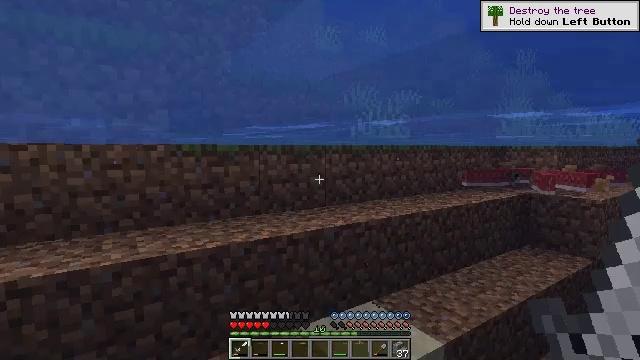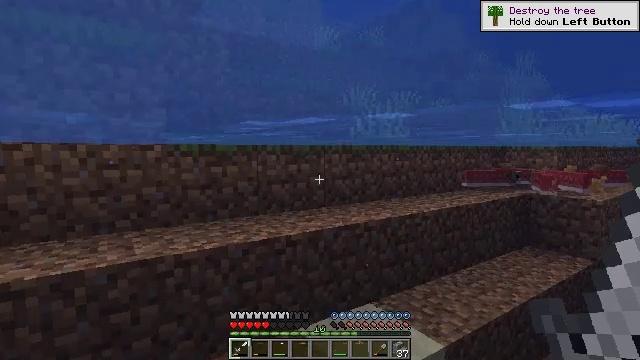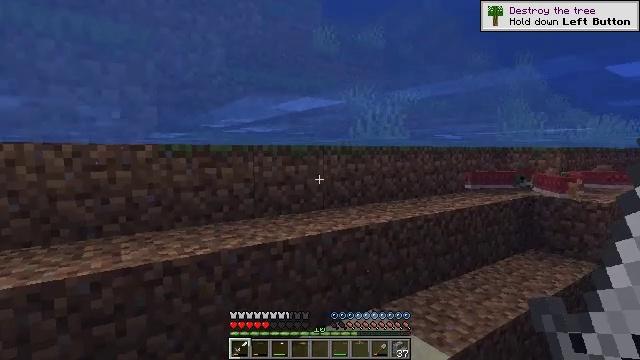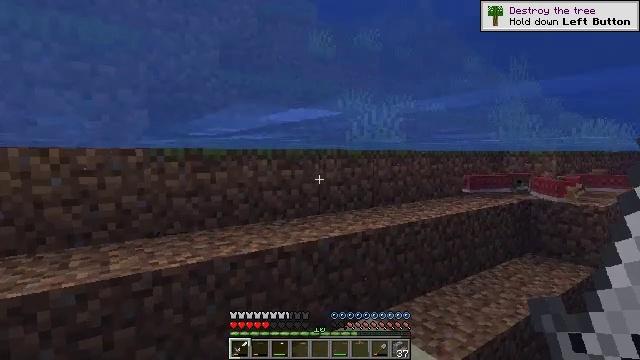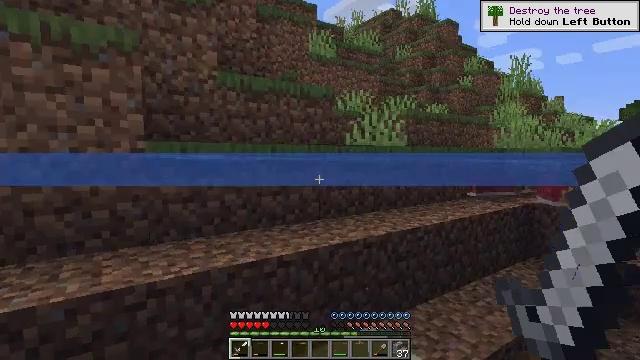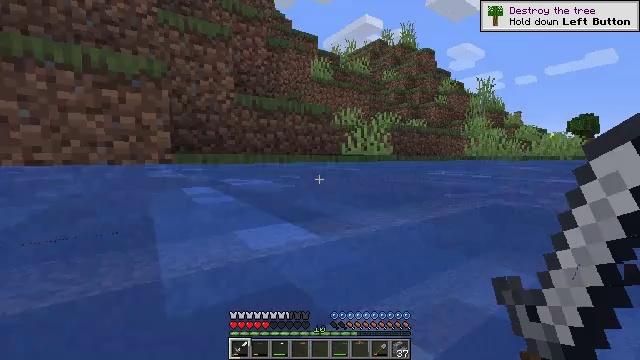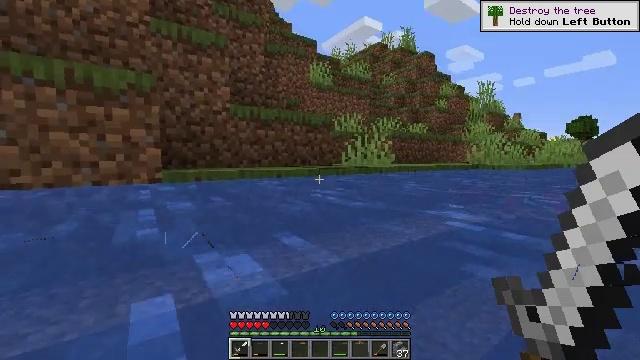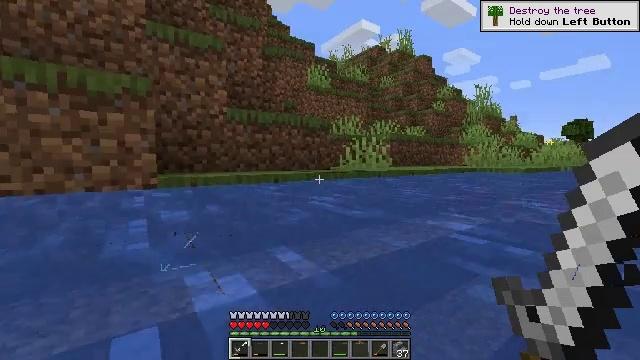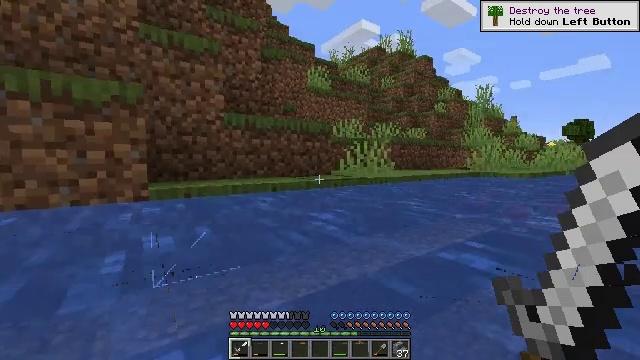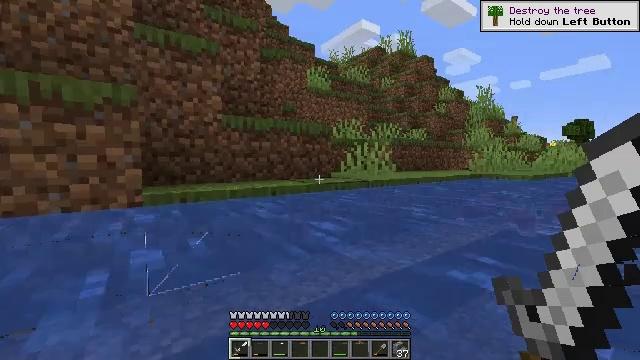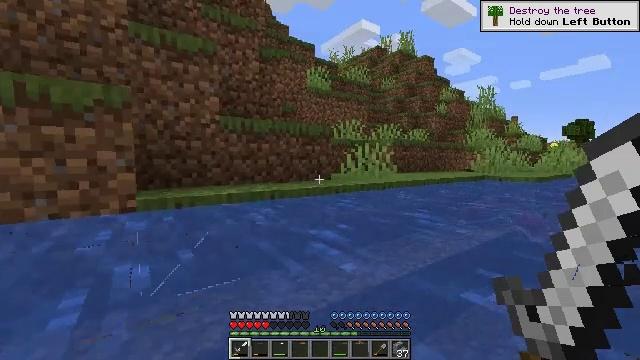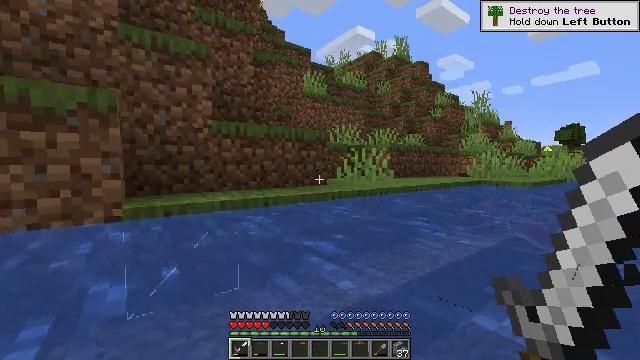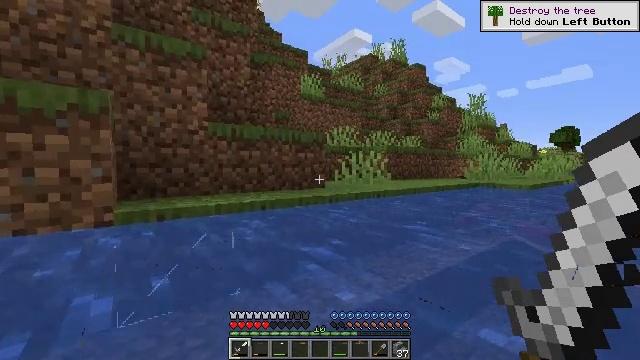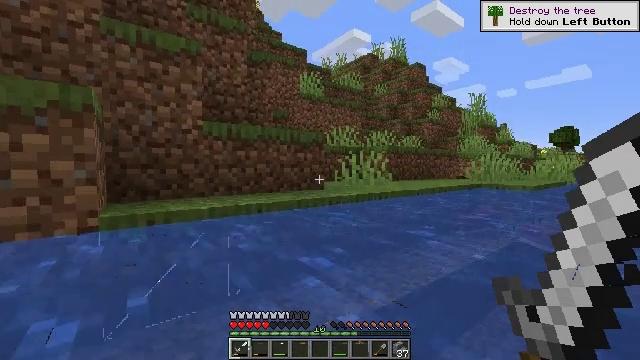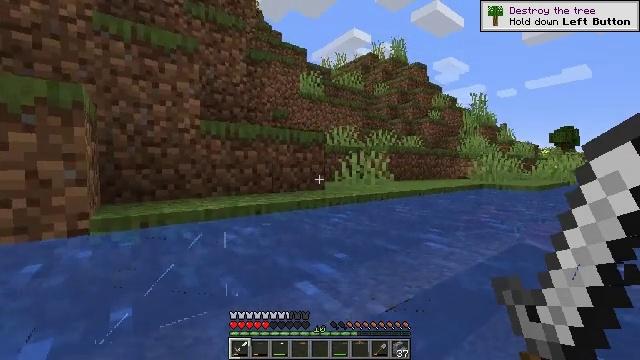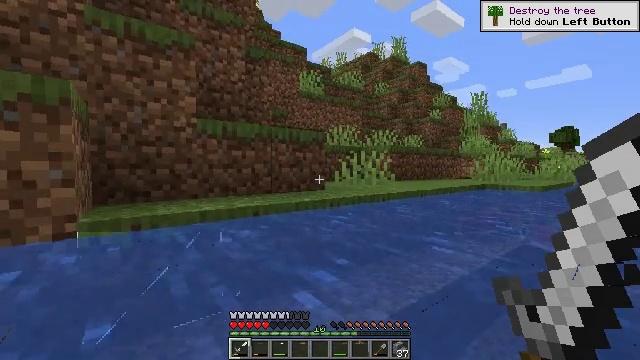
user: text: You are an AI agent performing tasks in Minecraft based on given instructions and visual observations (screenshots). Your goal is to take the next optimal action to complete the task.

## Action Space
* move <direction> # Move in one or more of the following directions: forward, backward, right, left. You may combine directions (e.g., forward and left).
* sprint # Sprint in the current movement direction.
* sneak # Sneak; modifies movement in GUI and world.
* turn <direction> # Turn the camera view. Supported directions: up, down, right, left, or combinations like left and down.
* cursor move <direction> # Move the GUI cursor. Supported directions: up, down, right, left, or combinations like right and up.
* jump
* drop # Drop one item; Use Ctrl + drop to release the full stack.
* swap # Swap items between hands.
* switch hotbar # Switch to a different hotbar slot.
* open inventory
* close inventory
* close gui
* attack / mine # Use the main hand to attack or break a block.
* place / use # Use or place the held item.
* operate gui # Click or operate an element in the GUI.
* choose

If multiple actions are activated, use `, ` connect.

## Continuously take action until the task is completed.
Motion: motion action
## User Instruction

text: Attack the cobblestone stairs to retrieve it.
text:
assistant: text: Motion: move forward
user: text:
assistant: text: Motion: move forward, jump
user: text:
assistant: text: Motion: move forward, jump
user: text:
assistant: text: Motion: move forward, jump
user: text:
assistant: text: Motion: move forward, jump
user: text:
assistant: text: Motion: move forward, jump
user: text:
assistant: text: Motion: move forward
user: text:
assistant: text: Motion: move forward
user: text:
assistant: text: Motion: move forward
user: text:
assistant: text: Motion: move forward
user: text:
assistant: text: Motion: move forward
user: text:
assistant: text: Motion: move forward
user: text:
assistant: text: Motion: move forward
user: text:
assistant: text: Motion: move forward
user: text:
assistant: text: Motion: move forward
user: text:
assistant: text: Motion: move forward
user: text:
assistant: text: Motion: move forward
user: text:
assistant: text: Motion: move forward
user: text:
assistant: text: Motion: move forward
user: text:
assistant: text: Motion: move forward
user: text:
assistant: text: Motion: move forward
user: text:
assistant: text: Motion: move forward
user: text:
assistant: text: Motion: move forward
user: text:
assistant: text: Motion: move forward
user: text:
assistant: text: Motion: move forward
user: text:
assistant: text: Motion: move forward
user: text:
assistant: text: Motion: move forward
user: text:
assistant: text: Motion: move forward
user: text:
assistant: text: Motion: move forward
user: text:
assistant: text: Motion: move forward